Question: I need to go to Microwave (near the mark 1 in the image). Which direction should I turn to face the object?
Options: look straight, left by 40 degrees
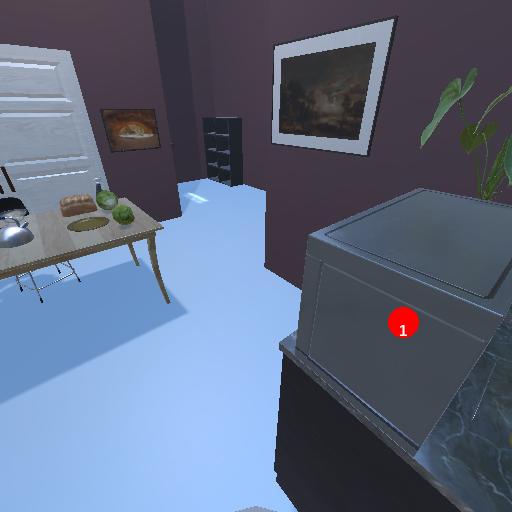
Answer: look straight